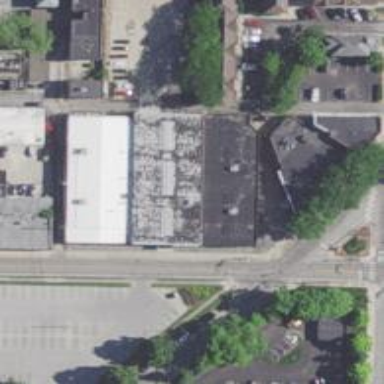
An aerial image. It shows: Retail building.